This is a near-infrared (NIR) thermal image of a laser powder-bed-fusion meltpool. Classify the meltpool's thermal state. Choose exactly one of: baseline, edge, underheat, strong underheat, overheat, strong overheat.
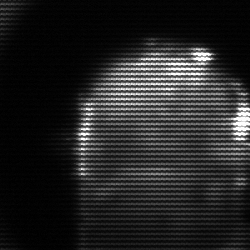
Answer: baseline